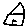
Label: house